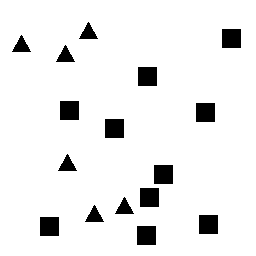
Squares: 10
Triangles: 6
Stars: 0
Total shapes: 16